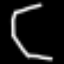
Label: octagon